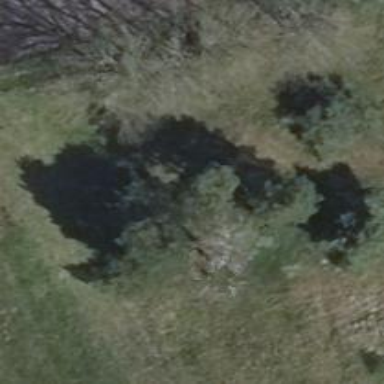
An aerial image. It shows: Deciduous tree with broadleaved leaves.